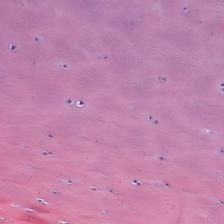
Label: Non-Tumor